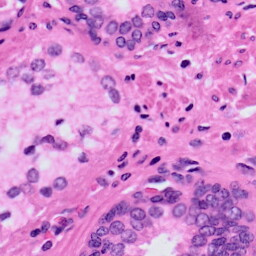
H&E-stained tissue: Prostate